Question: I am use vertex buffers (in a fixed function pipeline) to batch triangle strips by repeating first/last vertices. The rendering code is as follows:
But, although the triangle strips are separated correctly, the lighting is correct only for the first triangle strip.
In the example below, I am rendering a pentagon and a square, and you can see that the lighting is correct only for the pentagon.

This is the data in the 3 (vertex, normal, color) vertex buffers. You can see that the last vertex of the pentagon and the first vertex of the square is repeated, and that the normals are consistent.
Why is the lighting wrong for the square?
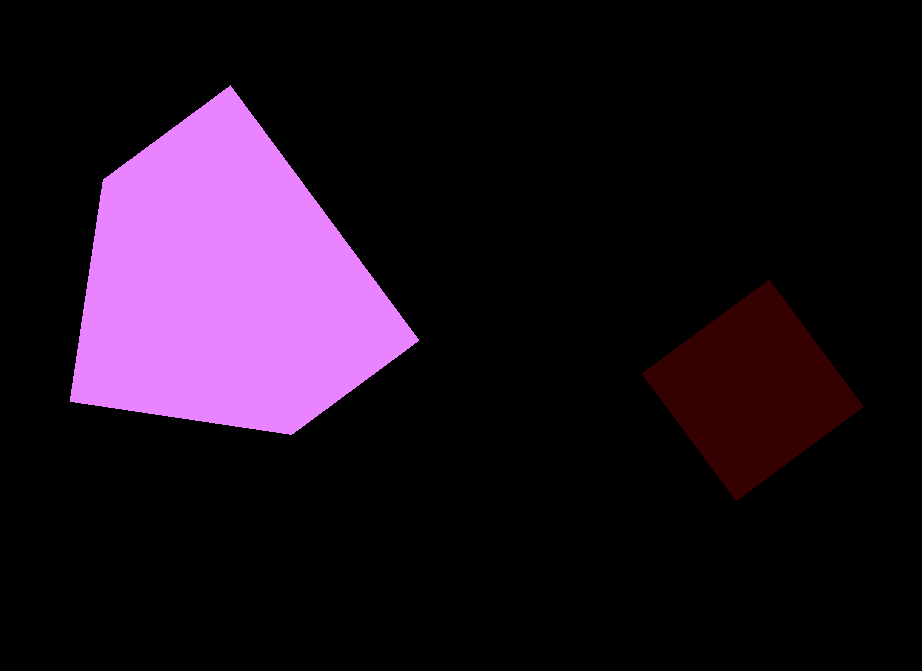
Answer: Apparently the issue has to do with the number of degenerate triangles added when you combine 2 triangle strips. This can change the vertex ordering, thus making the direction of your normals inconsistent.
I solved the above problem by adding adding an extra redundant vertex when the current running length of the triangle strip is odd.
The link below has a lot of useful information on construction and joining of triangle strips:
<URL>